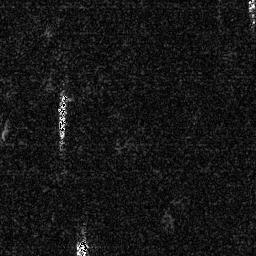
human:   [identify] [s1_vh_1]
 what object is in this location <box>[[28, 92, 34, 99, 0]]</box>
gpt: <ref>1 small ship at the bottom</ref>

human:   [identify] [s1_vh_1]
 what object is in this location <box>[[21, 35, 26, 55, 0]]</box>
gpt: <ref>1 medium ship at the left</ref>